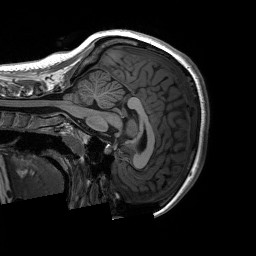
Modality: T1w
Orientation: sagittal
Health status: ill
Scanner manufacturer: siemens
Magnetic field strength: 3 T
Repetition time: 2.3 s
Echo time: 0.00226 s